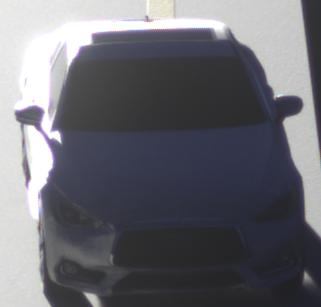
Make: Infiniti
Model: Q60 2.0t
Detailed model: Q60 (V37)
Model produced from: 2016/10
Model produced until: 2018/08
Doors: 2
Color: white
Road condition: dry road
Daytime: sunrise or sunset
Contrast: high contrast